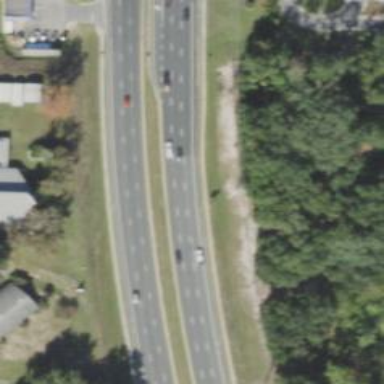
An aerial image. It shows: Asphalt trunk highway.